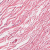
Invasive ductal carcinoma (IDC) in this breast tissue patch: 0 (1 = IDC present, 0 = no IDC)